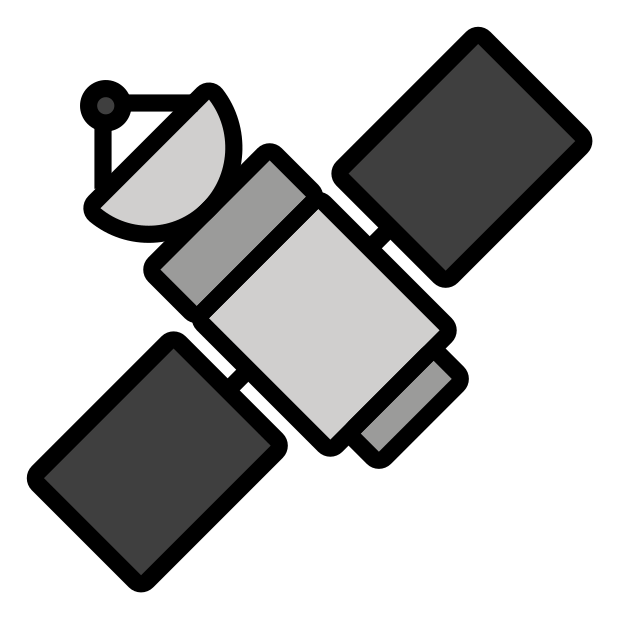
satellite